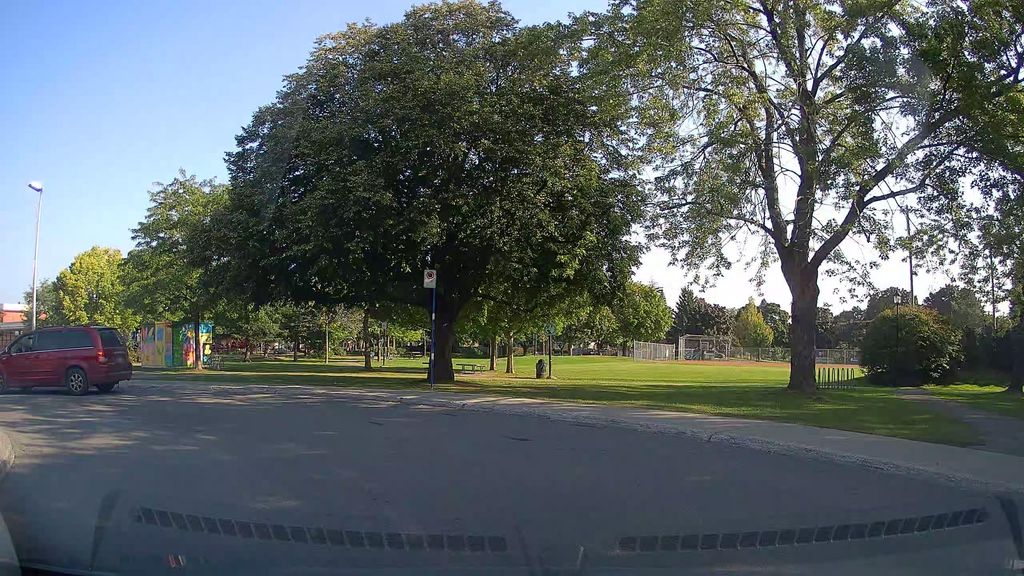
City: montreal